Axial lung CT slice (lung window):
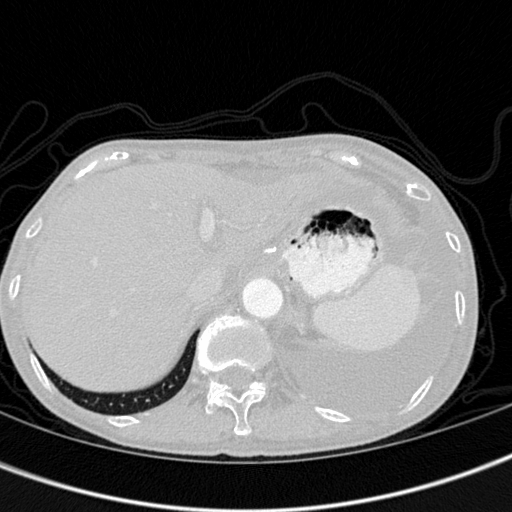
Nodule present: no